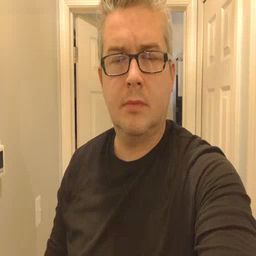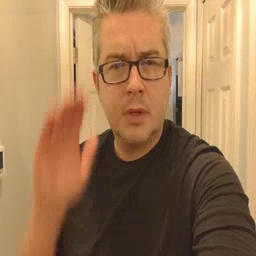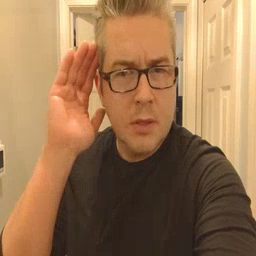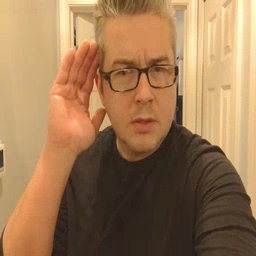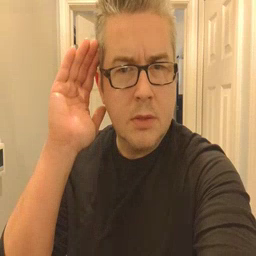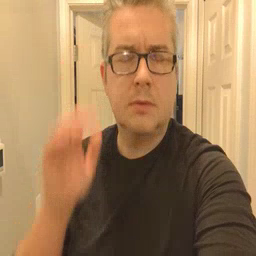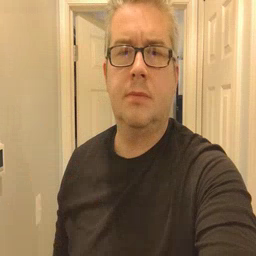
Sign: listen